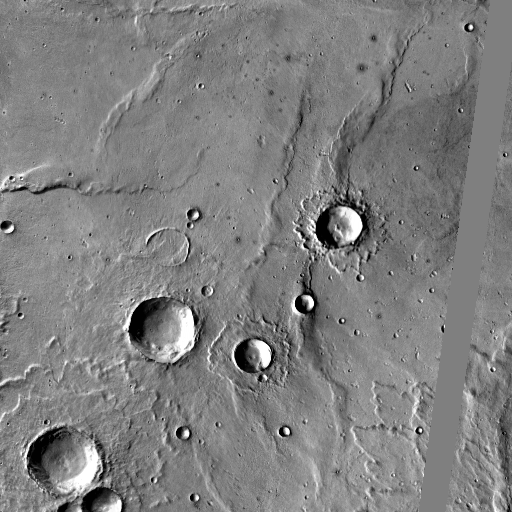
Crater classes present: Background, Other, Layered, Buried, Secondary